Interaction volume radius: 5 \u00c5
Interaction volume height: 30 \u00c5
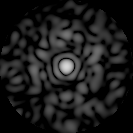
Disorder parameter: 0.836